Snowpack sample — Buffalo Mountain, Silverthorne, Colorado, USA (1/25/25, 10:11 AM MST)
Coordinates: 39.6222, -106.1139
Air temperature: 22 °F
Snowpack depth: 110 cm
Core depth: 40 cm
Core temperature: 46.4 °F
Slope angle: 12°, slope face: 102°
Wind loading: high
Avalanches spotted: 0
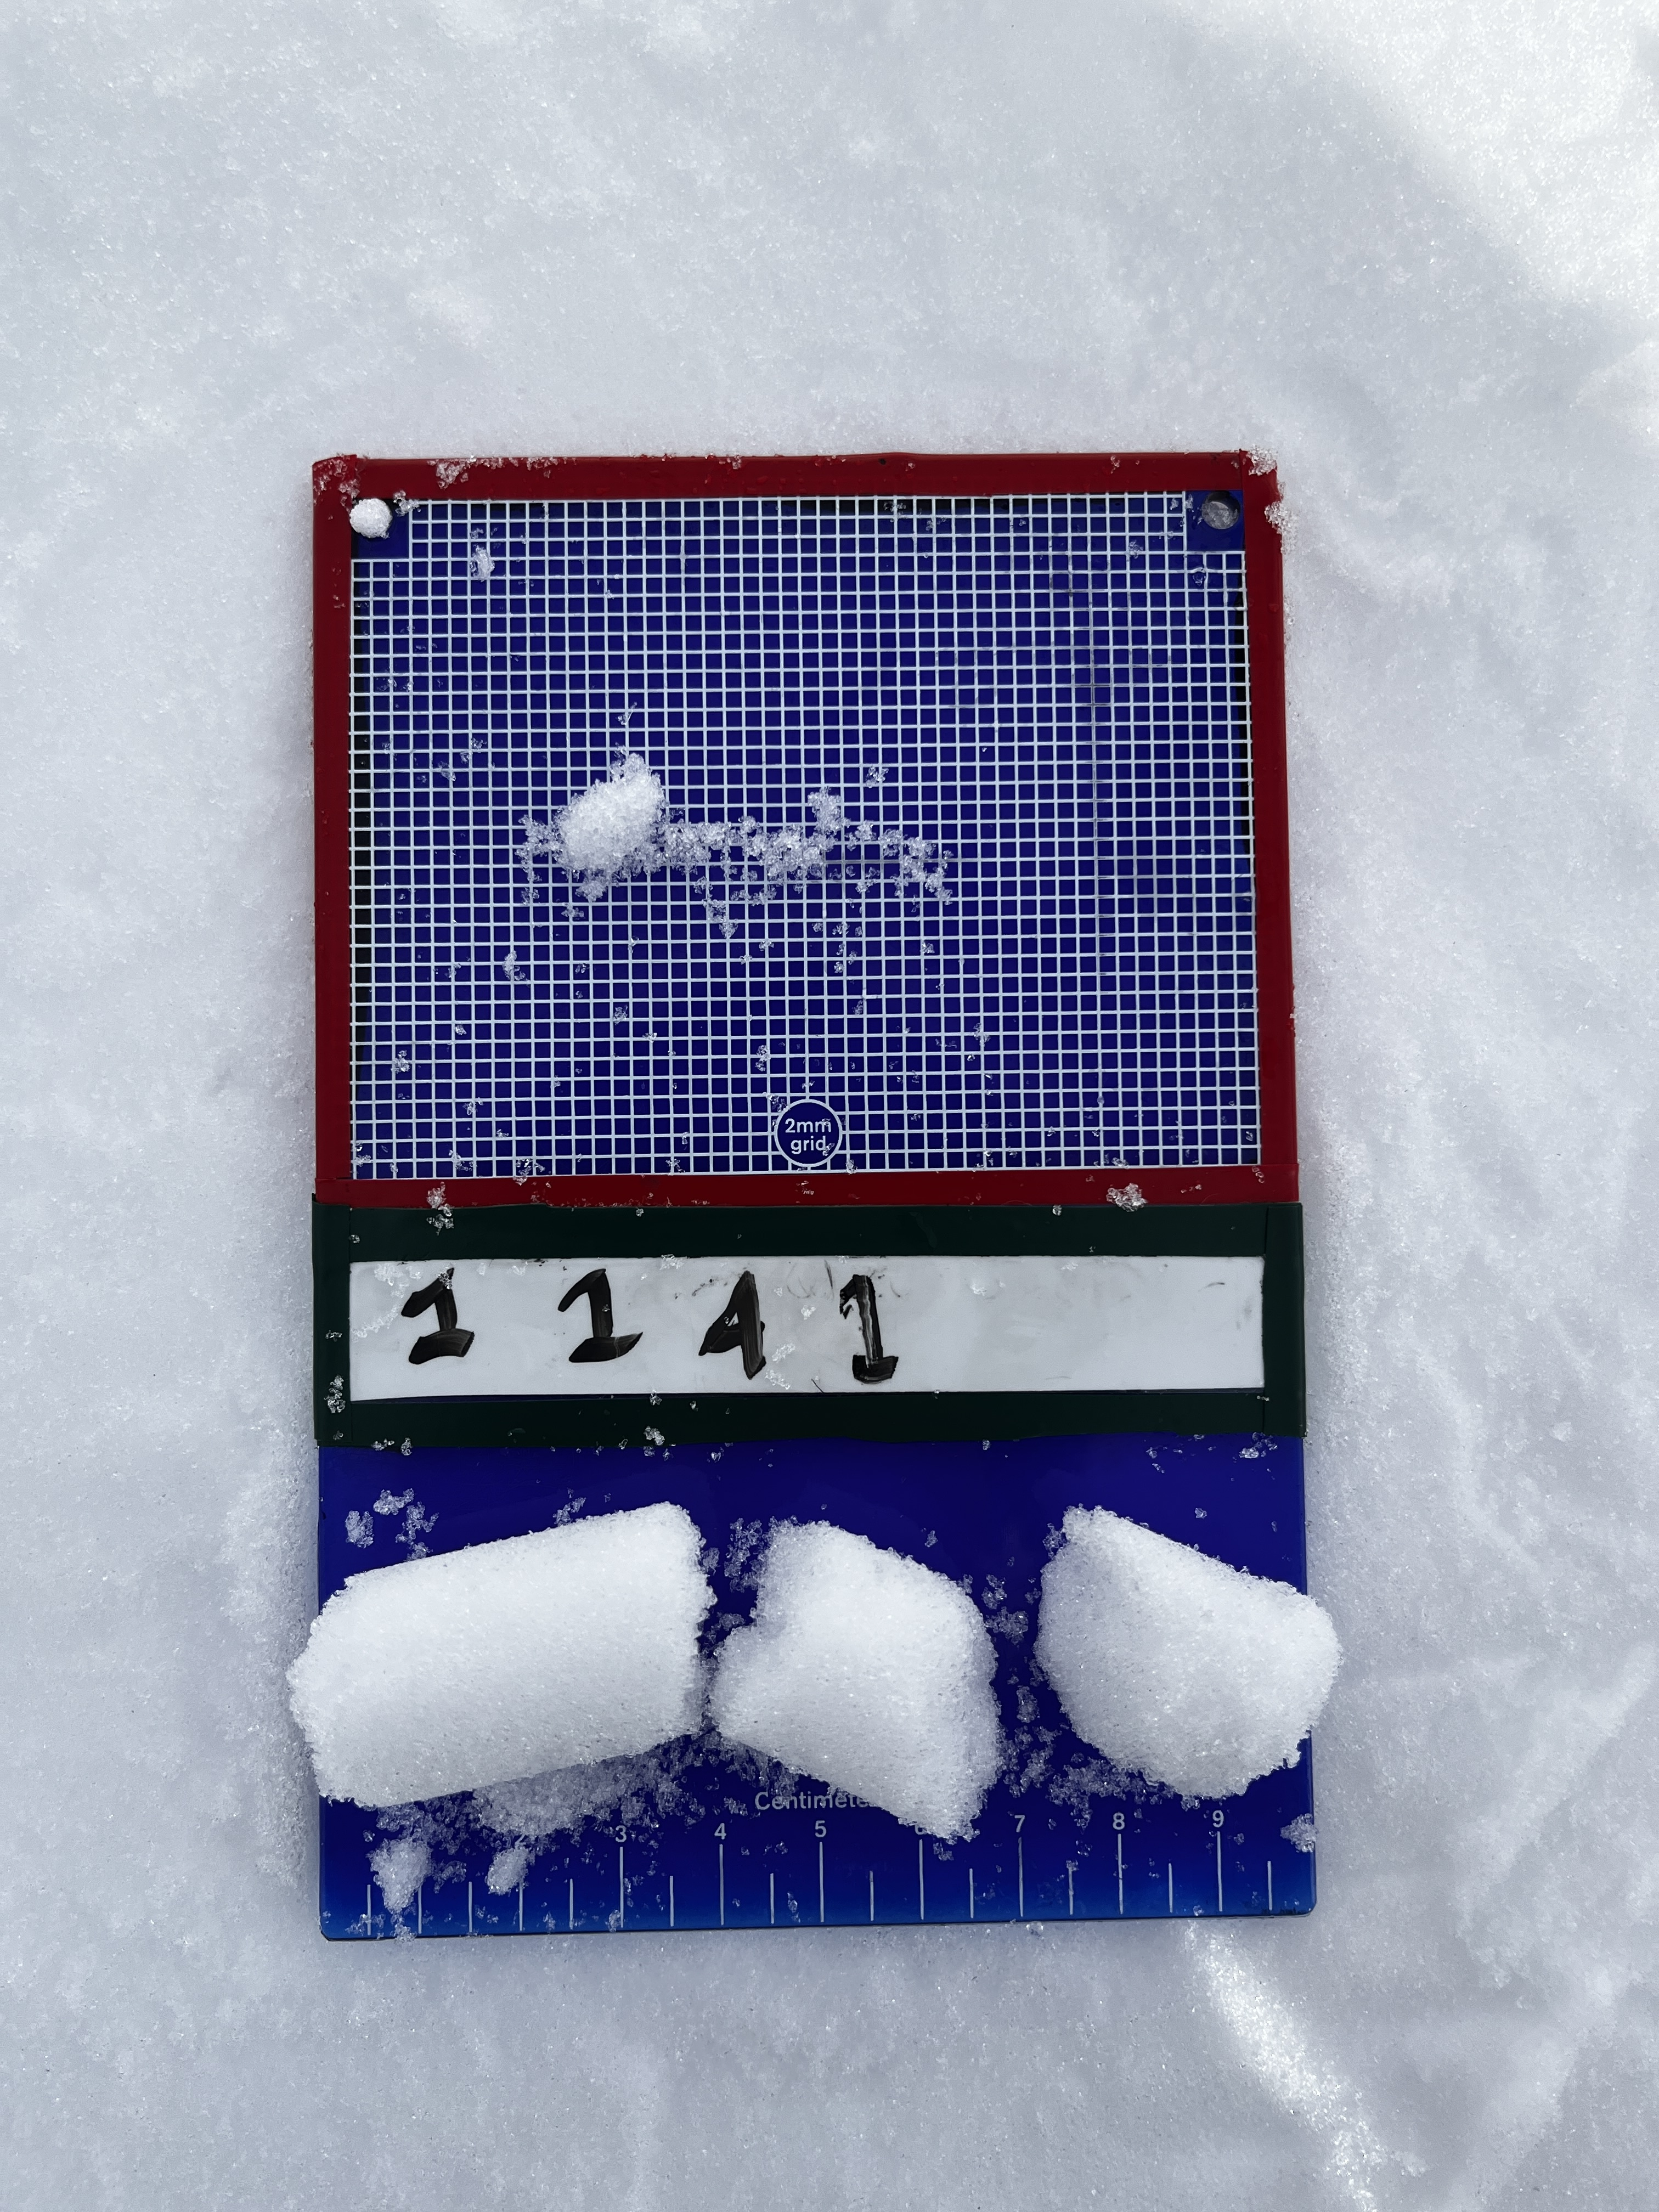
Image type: crystal_card
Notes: No avalanches nearby, collected on the outskirts of a fire break 15 meters from the treeline, on way to Buffalo and Red Mountain